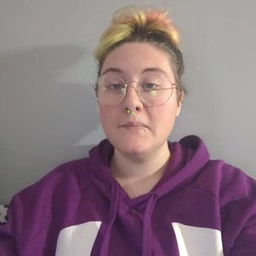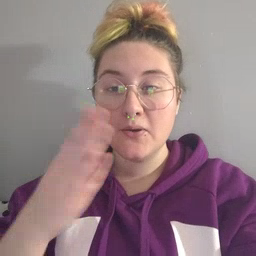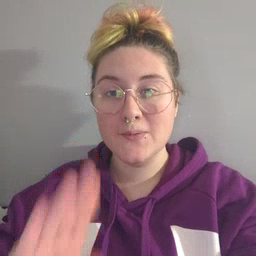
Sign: blue